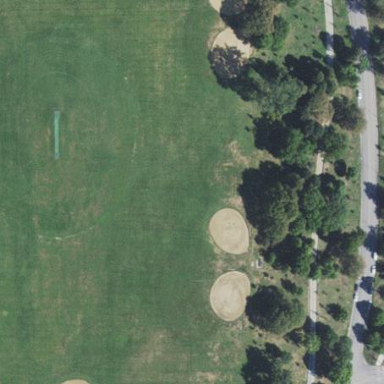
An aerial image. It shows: Cricket pitch used for leisure land.